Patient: sex M, age 69
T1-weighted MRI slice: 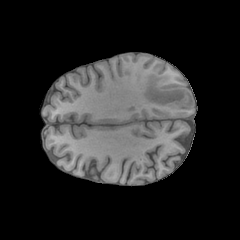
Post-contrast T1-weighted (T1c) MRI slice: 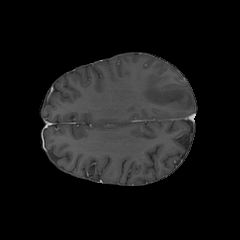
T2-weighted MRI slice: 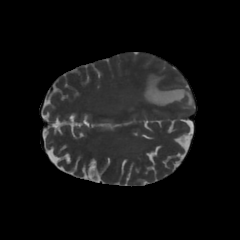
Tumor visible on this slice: yes
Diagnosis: Glioblastoma, IDH-wildtype
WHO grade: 4